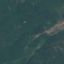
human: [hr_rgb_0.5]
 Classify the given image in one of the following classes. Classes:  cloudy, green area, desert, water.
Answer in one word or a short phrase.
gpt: green area